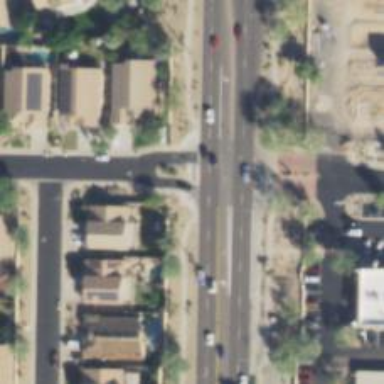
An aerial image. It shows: Residential road with asphalt surface.